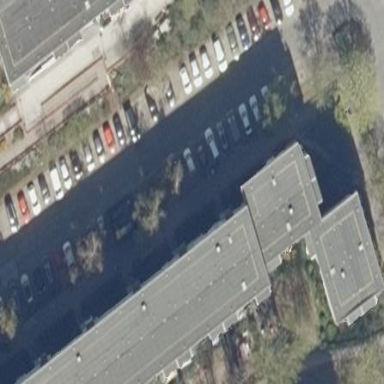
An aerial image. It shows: Street-side parking area.